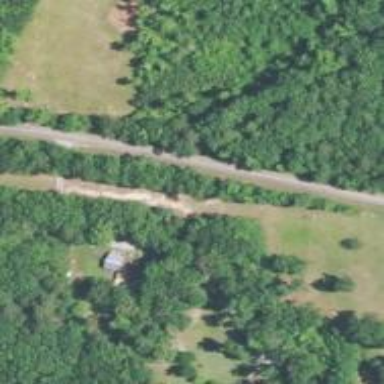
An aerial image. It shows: Driveway leading to service road.